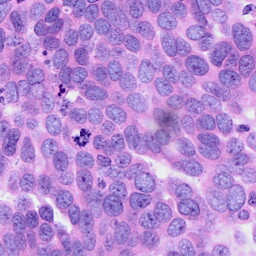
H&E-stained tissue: Ovarian